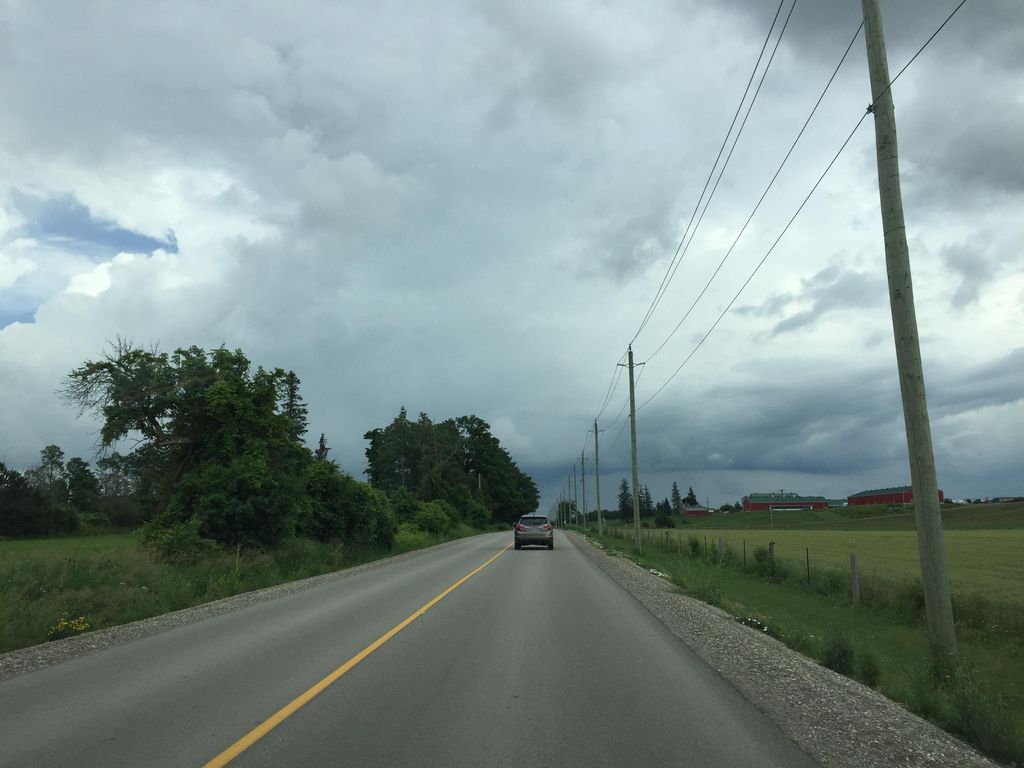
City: kitchener-waterloo